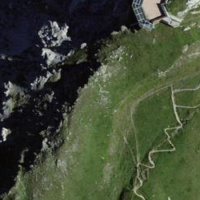
EUNIS habitat code: 31
Species observed at this site:
Saxifraga bryoides
Campanula barbata
Salix retusa
Geum montanum
Crepis aurea